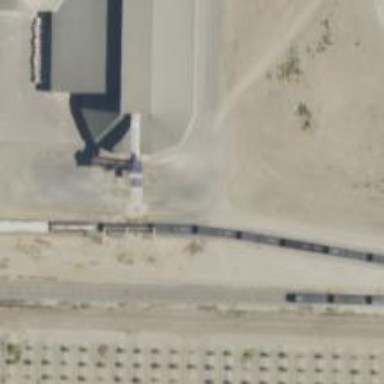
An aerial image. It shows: Railway spur service.